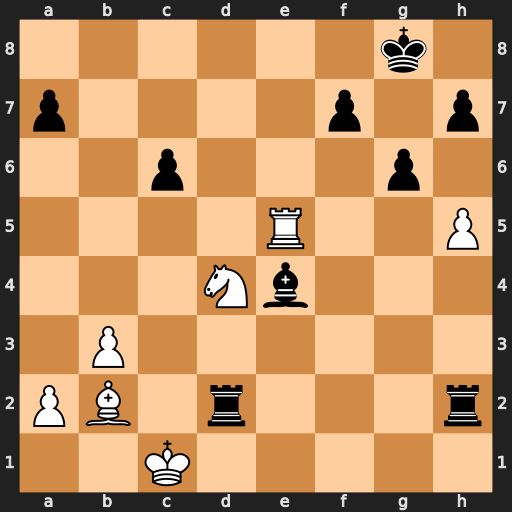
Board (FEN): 6k1/p4p1p/2p3p1/4R2P/3Nb3/1P6/PB1r3r/2K5
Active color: w
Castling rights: -
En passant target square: -
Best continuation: Re8+ Kg7 Nf5#